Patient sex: M
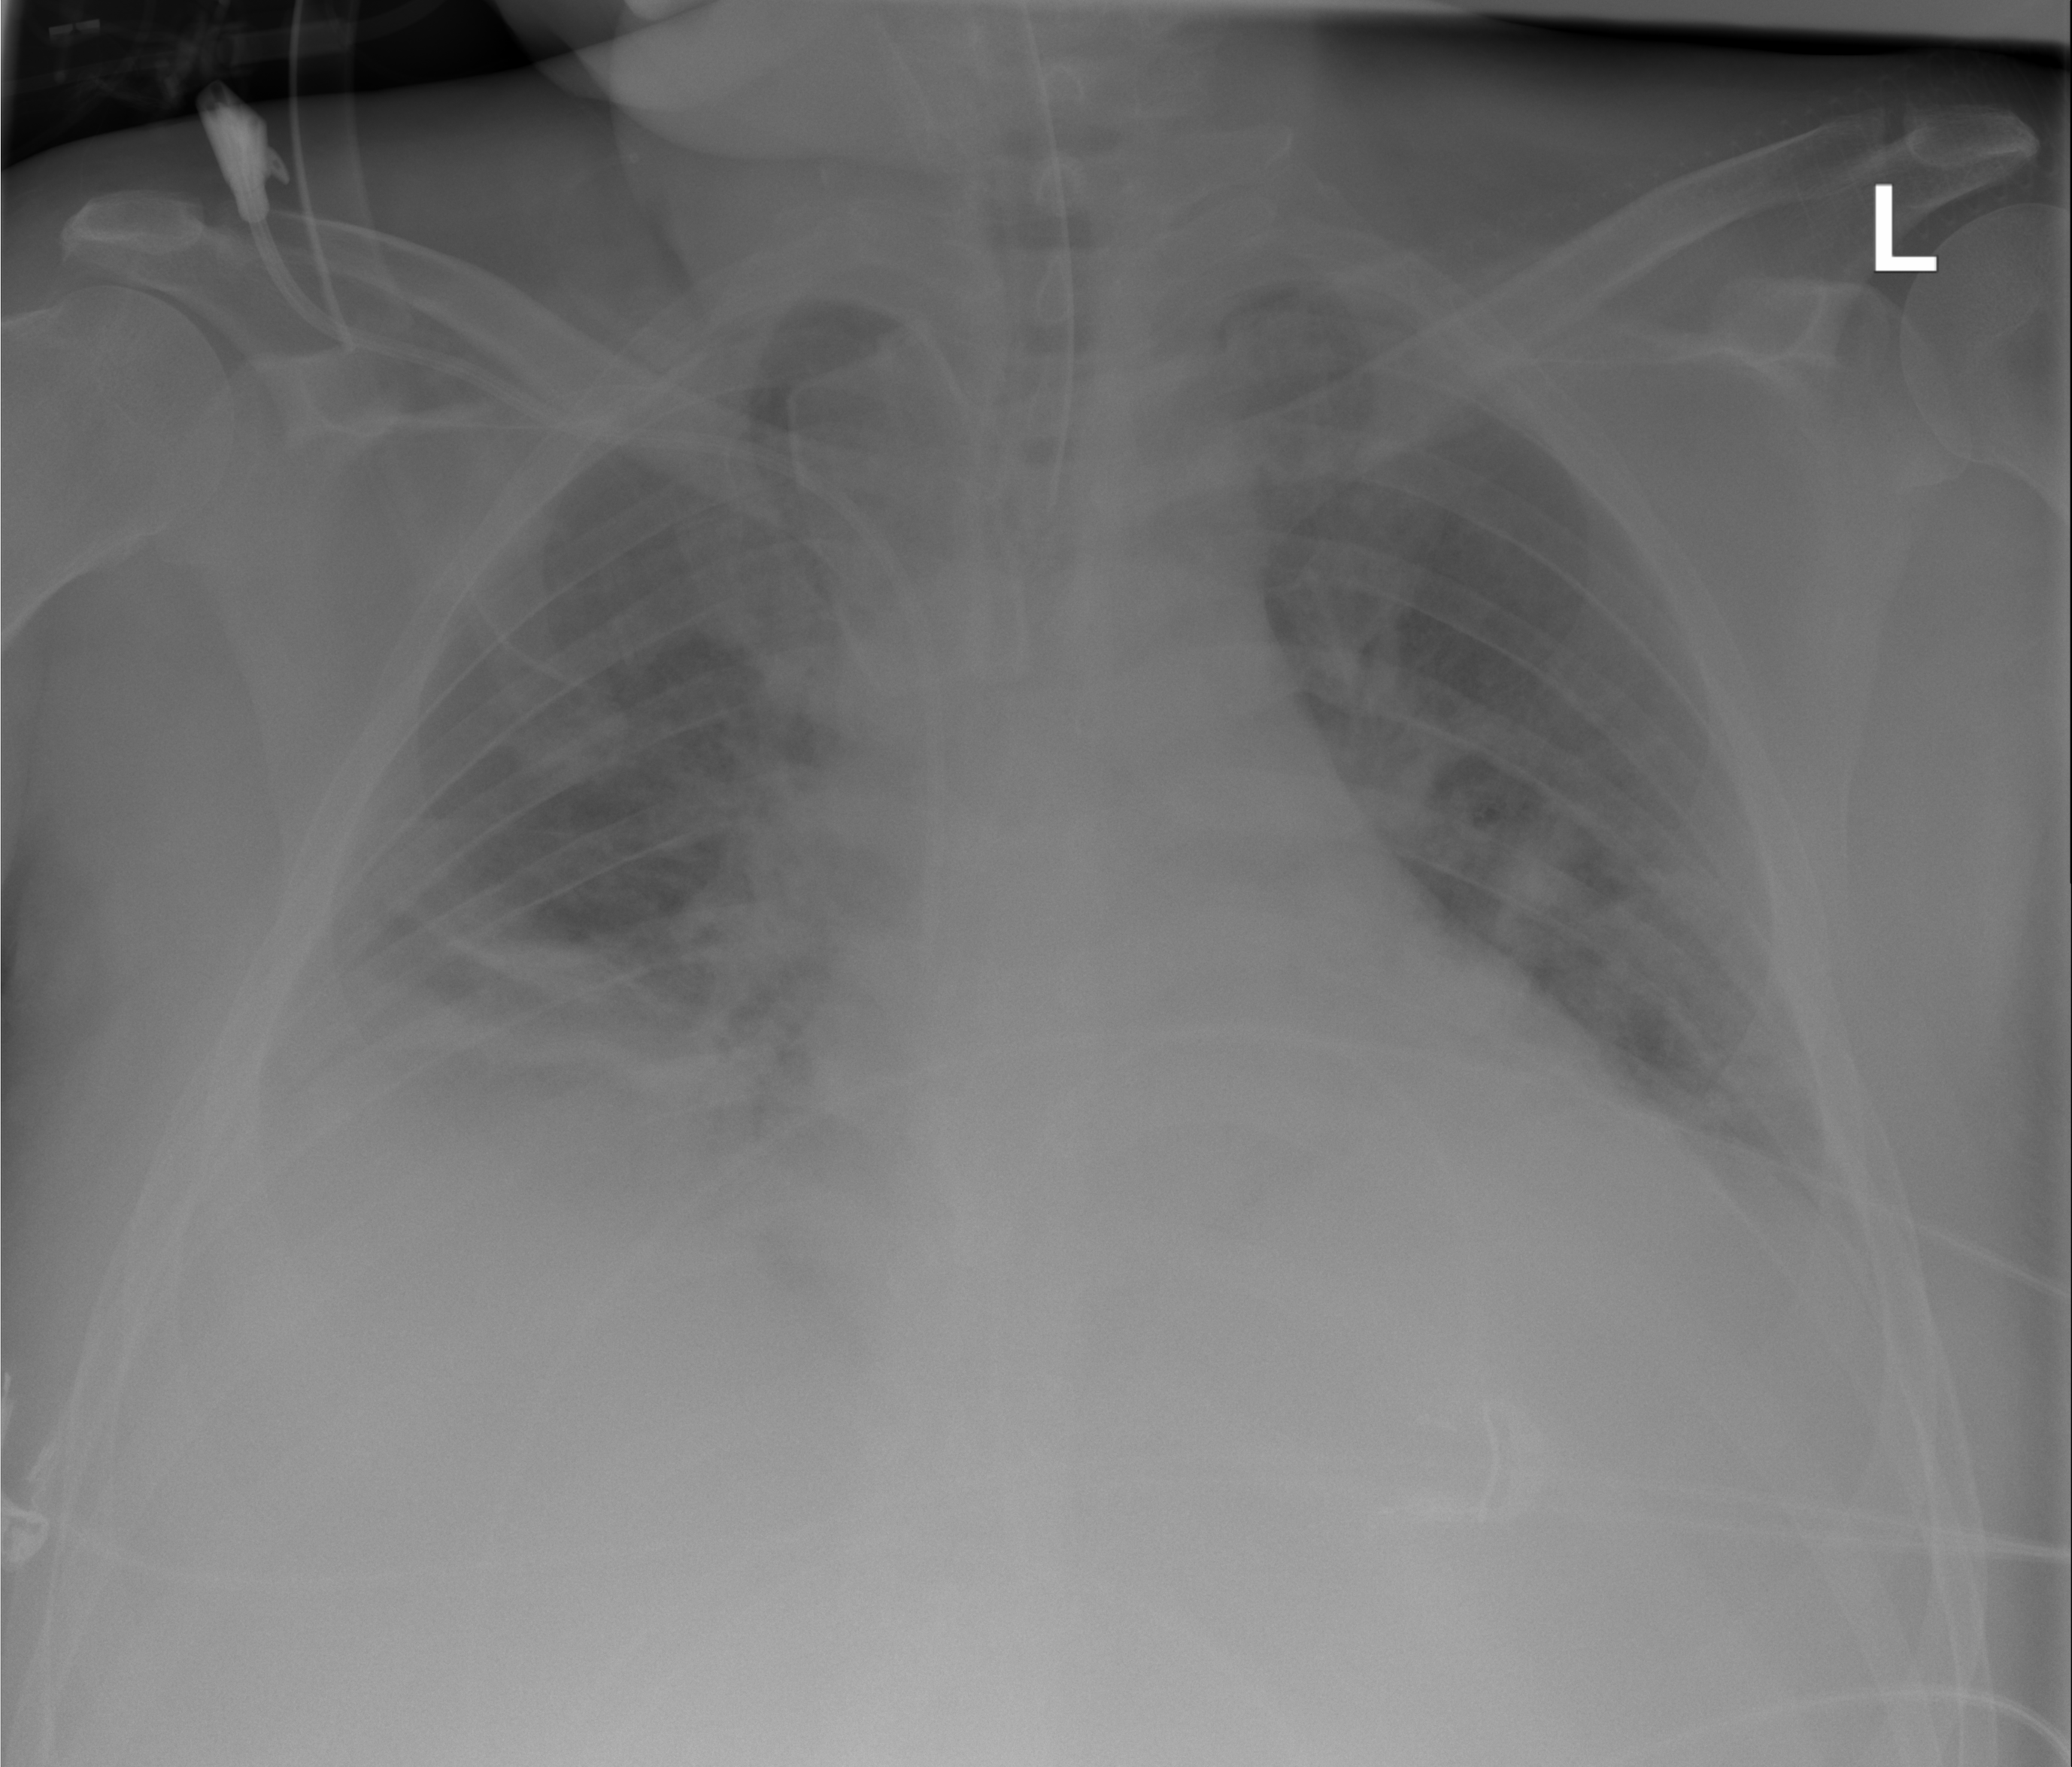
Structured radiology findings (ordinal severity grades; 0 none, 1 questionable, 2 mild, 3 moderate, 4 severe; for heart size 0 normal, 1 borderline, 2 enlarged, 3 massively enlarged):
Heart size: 2
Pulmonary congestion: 3
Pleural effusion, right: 2
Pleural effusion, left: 2
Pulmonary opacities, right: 3
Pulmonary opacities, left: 3
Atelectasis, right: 3
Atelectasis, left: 3